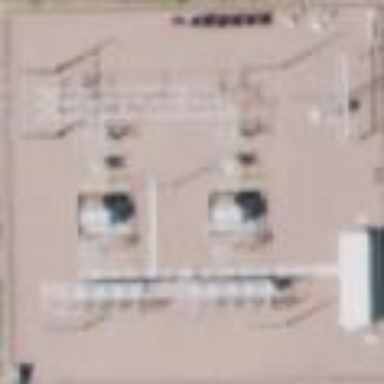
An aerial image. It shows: Generation substation.